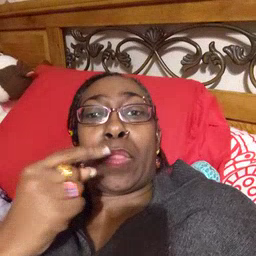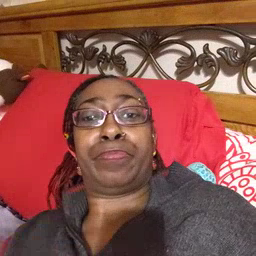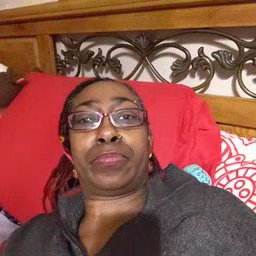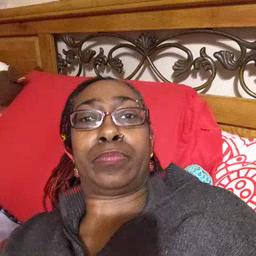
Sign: mouth